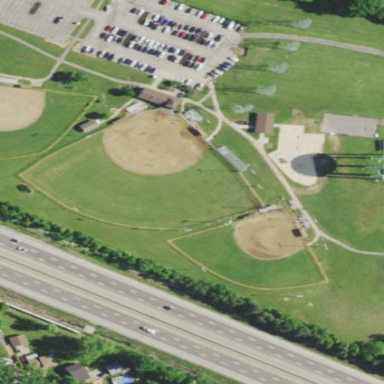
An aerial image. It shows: Baseball pitch for leisure land activities.